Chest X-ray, AP view. Patient: 47 years old, sex F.
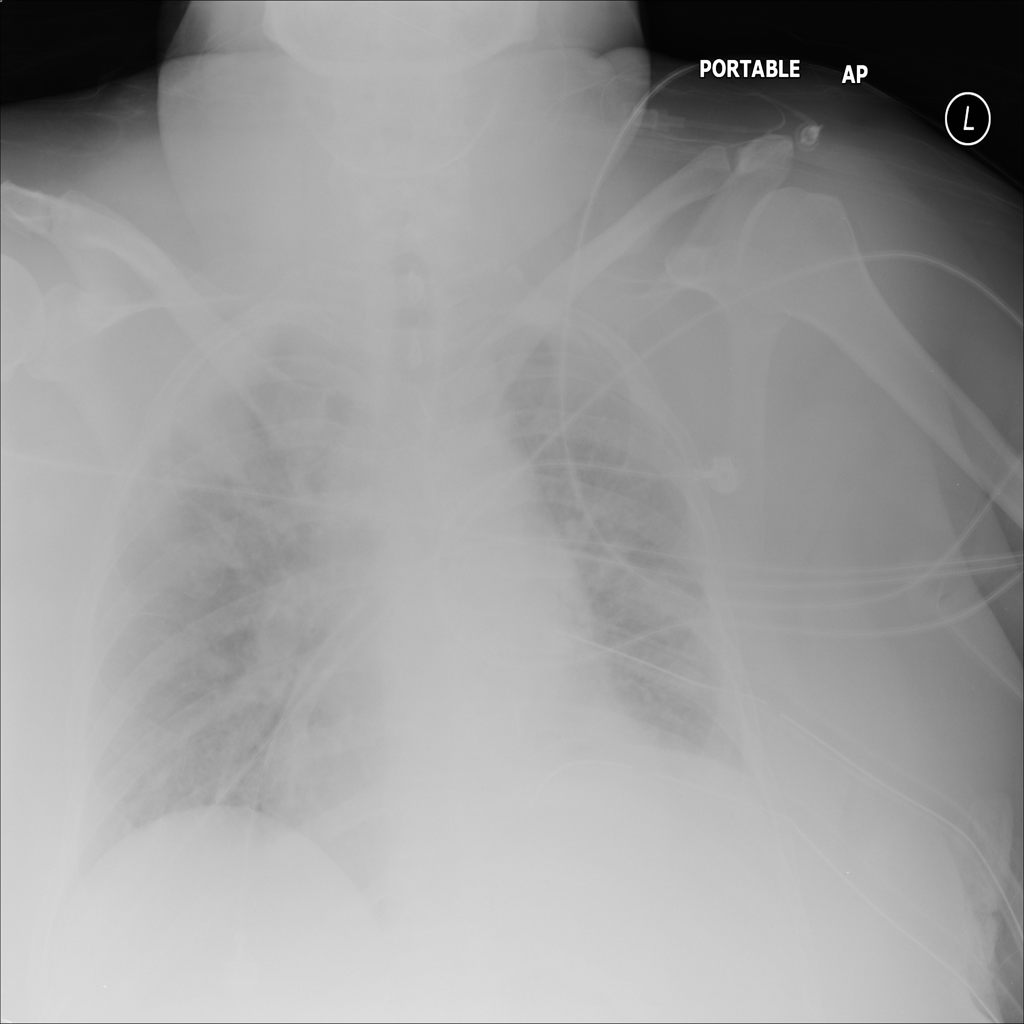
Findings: No Finding